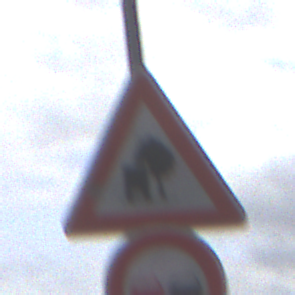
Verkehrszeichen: UnzureichendesLichtraumprofil
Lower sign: Ueberholverbot
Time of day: Midday
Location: Outdoor (Suburban)
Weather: Overcast
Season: NotSpecified
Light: Natural